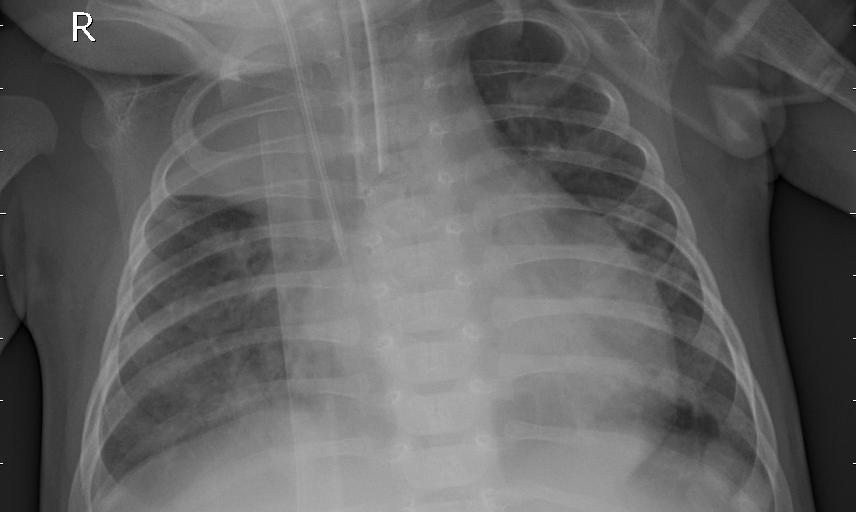
Diagnosis: PNEUMONIA